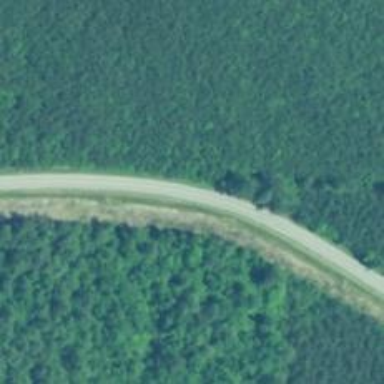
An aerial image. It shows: Secondary road.